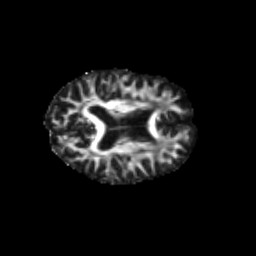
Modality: FA
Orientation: axial
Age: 52
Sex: female
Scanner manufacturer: siemens
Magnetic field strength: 3 T
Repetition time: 1.8 s
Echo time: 0.07 s